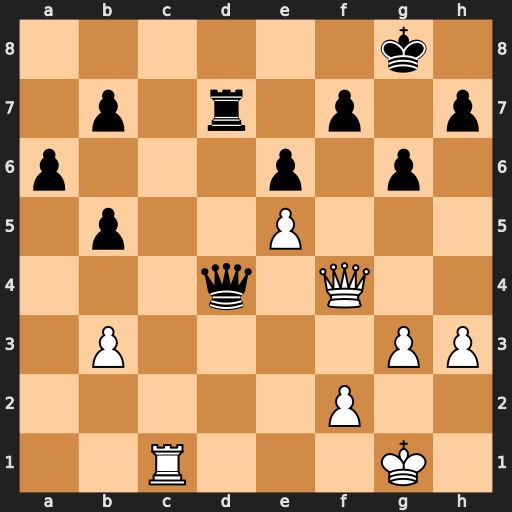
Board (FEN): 6k1/1p1r1p1p/p3p1p1/1p2P3/3q1Q2/1P4PP/5P2/2R3K1
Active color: w
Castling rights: -
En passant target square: -
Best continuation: Rc8+ Rd8 Qxd4